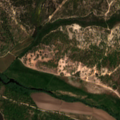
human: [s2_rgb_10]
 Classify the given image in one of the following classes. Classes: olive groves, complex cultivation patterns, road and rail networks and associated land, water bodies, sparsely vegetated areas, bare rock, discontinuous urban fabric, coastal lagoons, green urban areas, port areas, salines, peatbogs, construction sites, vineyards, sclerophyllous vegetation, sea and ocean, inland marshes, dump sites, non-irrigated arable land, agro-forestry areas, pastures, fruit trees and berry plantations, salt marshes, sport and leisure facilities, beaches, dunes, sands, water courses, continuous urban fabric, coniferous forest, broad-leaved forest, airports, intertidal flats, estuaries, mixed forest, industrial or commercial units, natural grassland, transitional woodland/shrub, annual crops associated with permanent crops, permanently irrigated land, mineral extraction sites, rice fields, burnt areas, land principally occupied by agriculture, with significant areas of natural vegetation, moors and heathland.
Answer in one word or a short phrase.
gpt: permanently irrigated land, rice fields, agro-forestry areas, broad-leaved forest, mixed forest, transitional woodland/shrub, water bodies